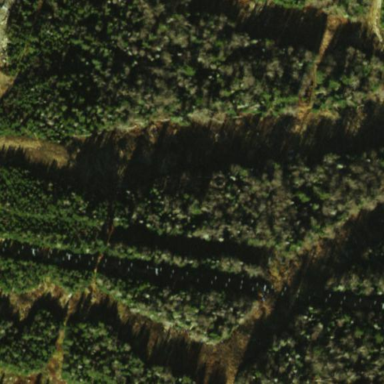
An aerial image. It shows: Coniferous forest area.